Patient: sex M, age 42
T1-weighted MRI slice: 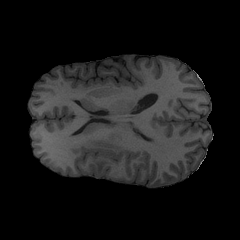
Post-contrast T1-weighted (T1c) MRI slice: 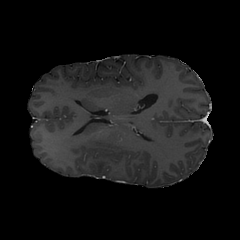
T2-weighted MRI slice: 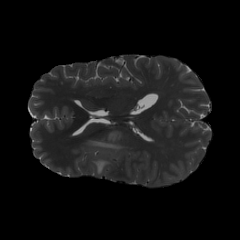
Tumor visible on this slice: yes
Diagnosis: Astrocytoma, IDH-mutant
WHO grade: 3